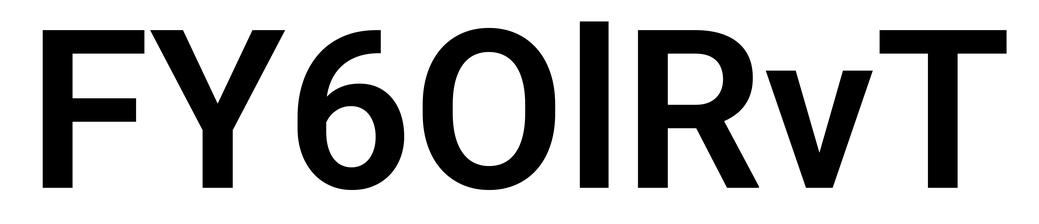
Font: Roboto_SemiBold